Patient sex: M
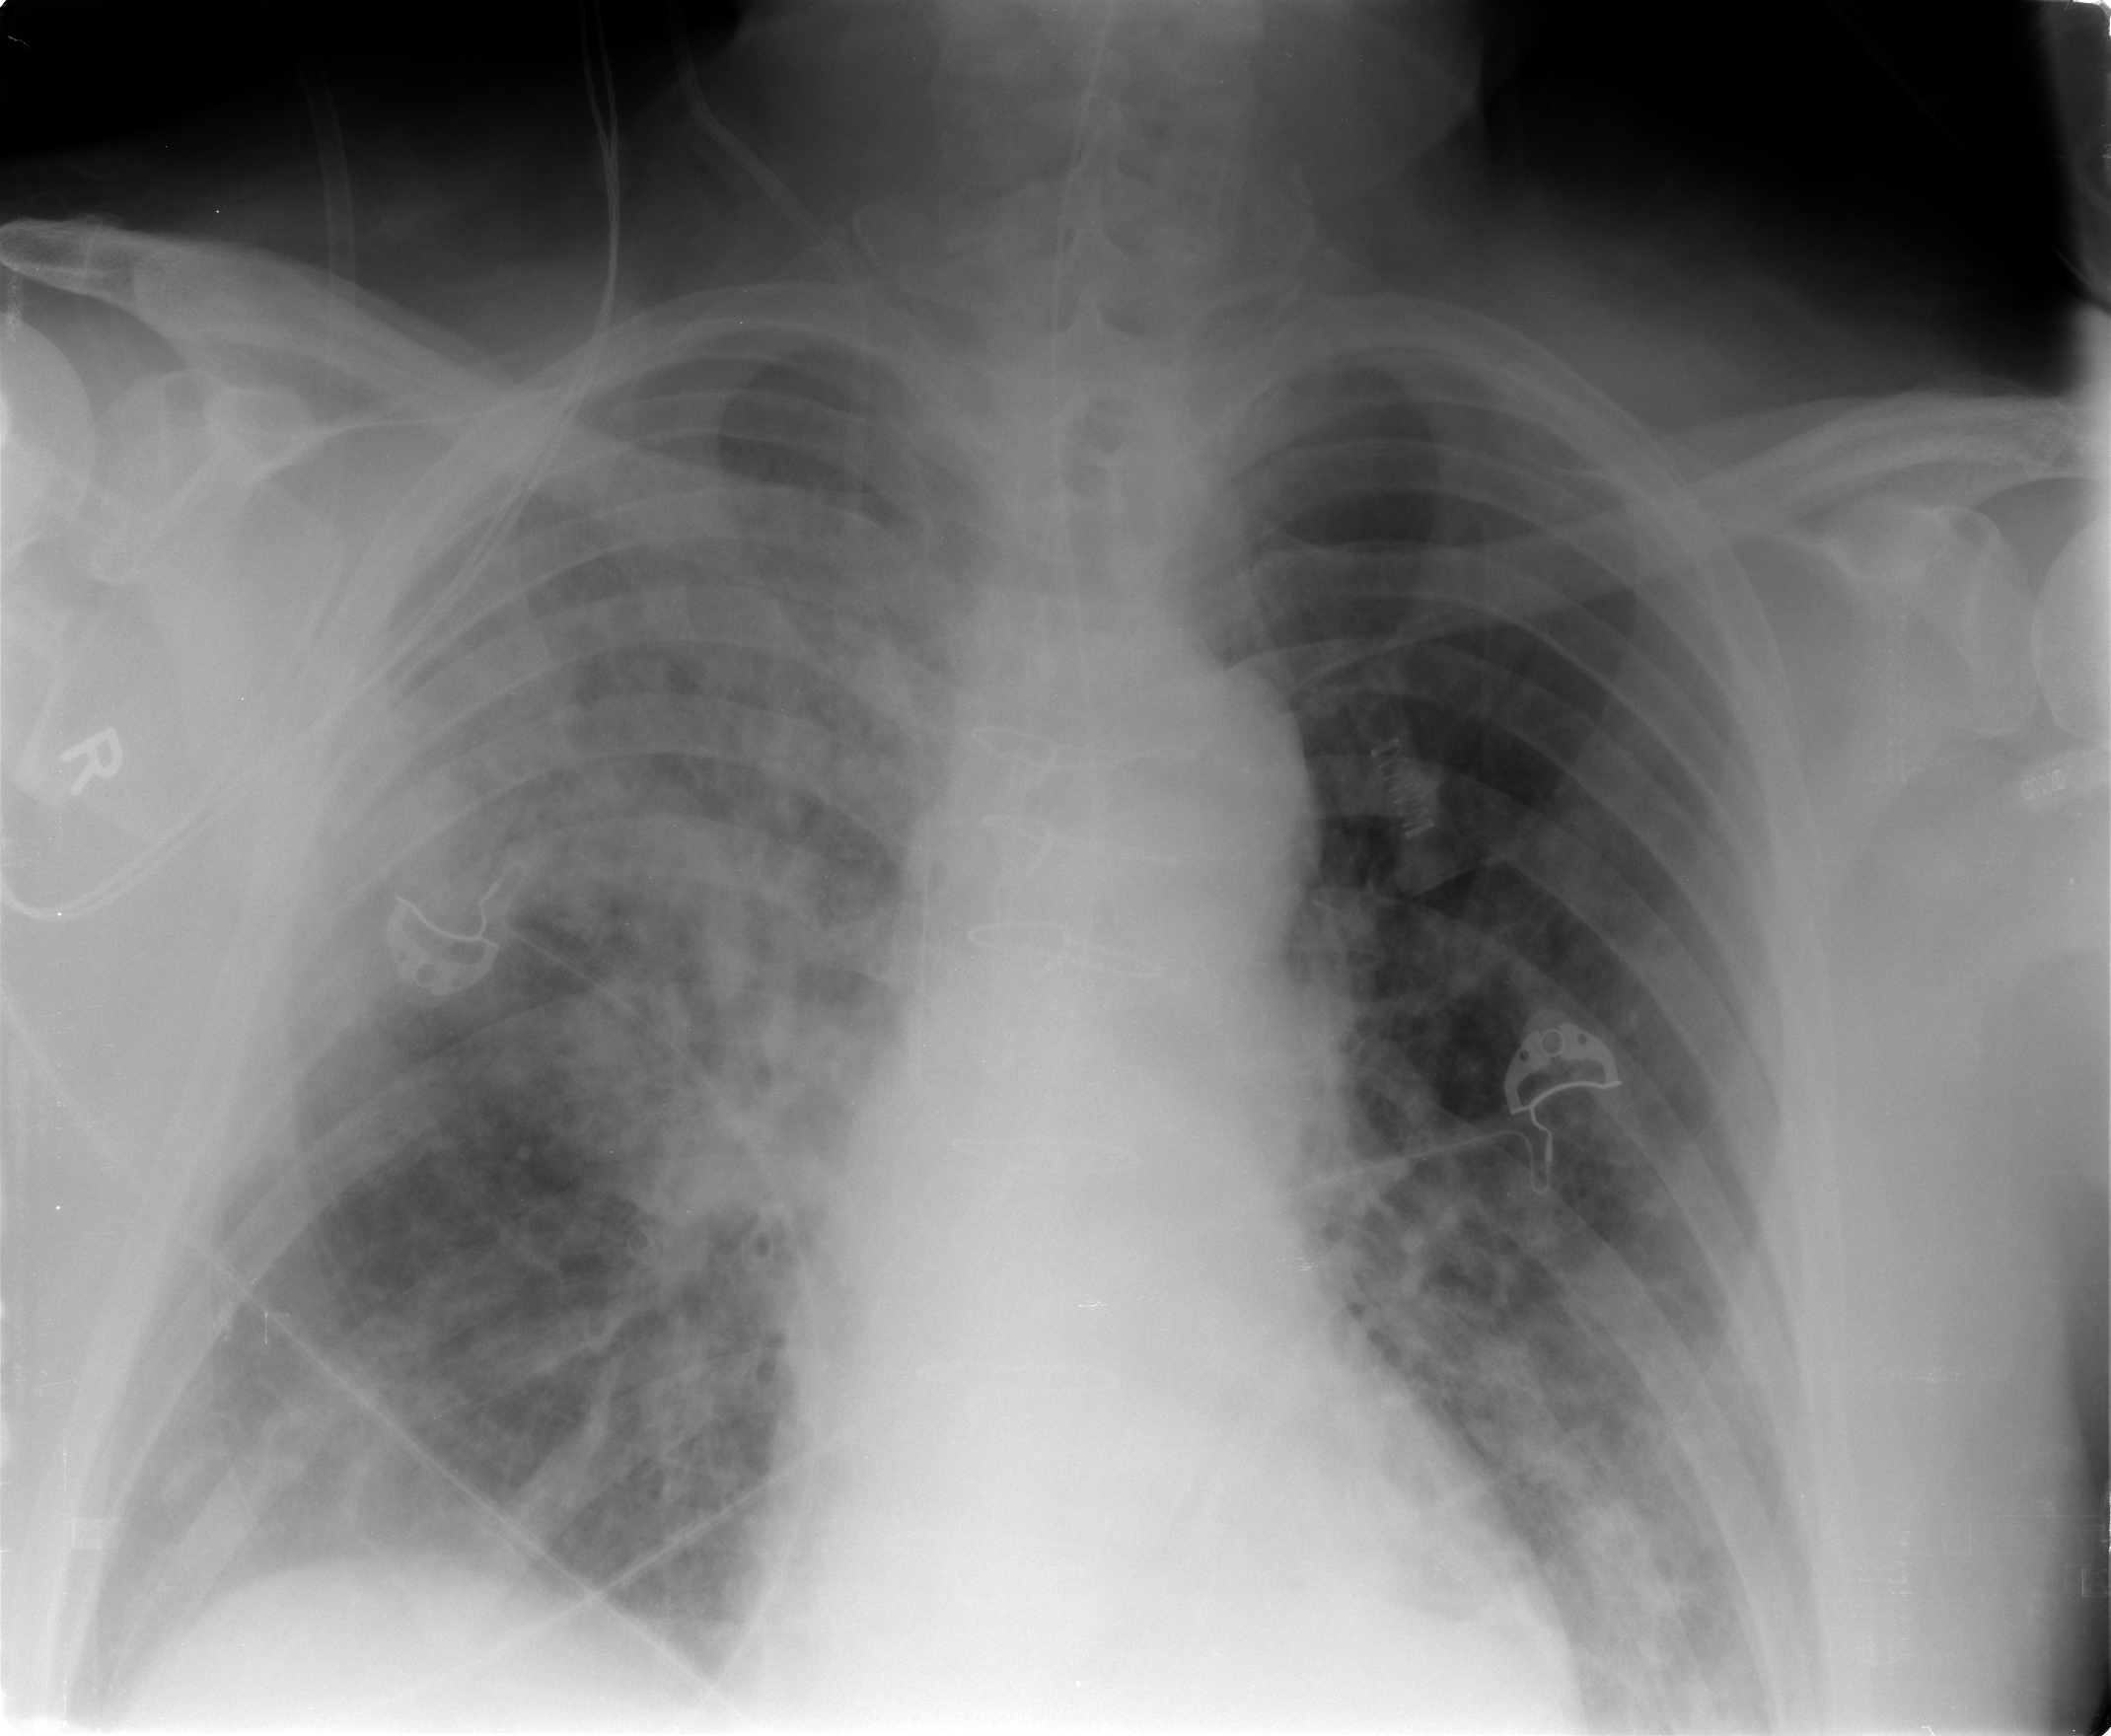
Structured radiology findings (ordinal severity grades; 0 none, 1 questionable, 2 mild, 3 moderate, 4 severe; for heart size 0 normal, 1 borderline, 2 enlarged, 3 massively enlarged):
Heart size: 2
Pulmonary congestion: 2
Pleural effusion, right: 2
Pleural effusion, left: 1
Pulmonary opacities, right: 3
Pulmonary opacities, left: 2
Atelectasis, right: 2
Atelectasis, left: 2